Question: I have this question:
say starting address is 100.
'''
int arr[2][3][2] = {{{2,4},{7,8},{3,4}},{{2,2},{2,3},{3,4}}};
printf("%u %u %u %d
",arr,*arr,**arr,***arr); // Line 2
printf("%u %u %u %d
",arr+1,*arr+1,**arr+1,***arr+1); // Line 3
}
Answer:
100, 100, 100, 2
114, 104, 102, 3
'''
For Line 3: 'arr+1' increases in the third dimension thus points to value
at 114, '*a+1' increments in second dimension thus points to 104, '**arr +1'
increments the first dimension thus points to 102 and '***arr+1' first gets the
value at first location and then increments it by 1. Hence is the output of second line.

My Question - I tried my best. but i could get what explanation meant for Line 3 ! please explain
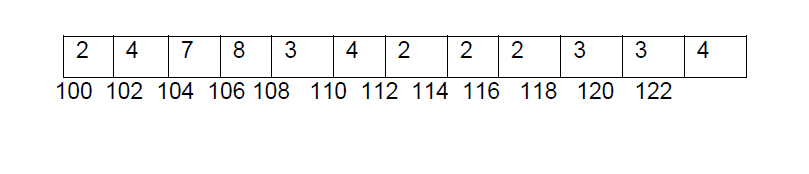
Answer: What is type of 'int arr[2][3][2]'? It is array of 2 elements of type 'int [3][2]'. This is 3rd dimension.
What is 'int [3][2]'? It is array of 3 elements of type 'int [2]'. This is 2nd dimension.
What is 'int [2]'? It is array of 2 elements of type 'int'. This is 1st dimension.
Here's diagram

In line 2:
- 'arr'- '*arr'- '**arr'- '***arr'
You can see from diagram that all dimensions start from address '100'. Hence the output of line 2: "100, 100, 100, 2".
In line 3:
- 'arr + 1'- '*arr + 1'- '**arr + 1'- '***arr + 1'
You can see from diagram that second element of 3rd dimension has address '112' (not 114!), second element of 2nd dimension has address '104', second element of 1st dimension has address '102'. Hence the output of line 3 must be: "112, 104, 102, 3"